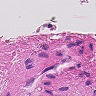
Metastatic tissue present: no